Question: I'm trying to make my TextFill resize automatically inside HBox. To do that using sceneBuild or fxml code it's quite simple just setting the HGrow property to alway like in picture bellow:

But for some reasons I have to generate my components dynamically by java code and this way I can't find how to set this property to my textField.
'''
HBox hBox = new HBox();
TextField autoCompleteNome = new AutoCompleteTextField();
TextField autoCompleteCargo = new AutoCompleteTextField();
Button btnRemove = new Button("Excluir");
hBox.setAlignment(Pos.CENTER);
hBox.setFillHeight(true);
hBox.setMinHeight(39);
hBox.setSpacing(5);
autoCompleteName.setAlignment(Pos.CENTER_LEFT);
autoCompleteName.autosize();
autoCompleteName.setMinHeight(30);
autoCompleteName.setPrefHeight(30);
autoCompleteName.setItems(data);
autoCompleteName.setPromptText("Nome");
hBox.getChildren().add(autoCompleteName);
'''
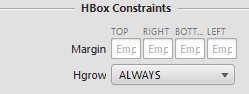
Answer: Set the growth priority of a HBox child node using the static <URL> function.
There is a sample in the <URL>.
"For example, if an hbox needs the TextField to be allocated all extra space:"
'''
HBox hbox = new HBox();
TextField field = new TextField();
HBox.setHgrow(field, Priority.ALWAYS);
hbox.getChildren().addAll(new Label("Search:"), field, new Button("Go"));
'''